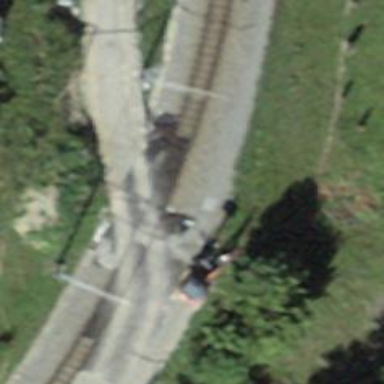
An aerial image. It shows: Railway level crossing.